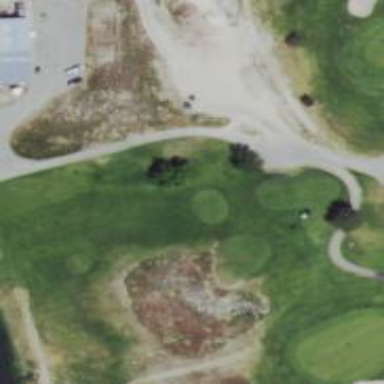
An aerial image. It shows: Path for both roads and golfers.